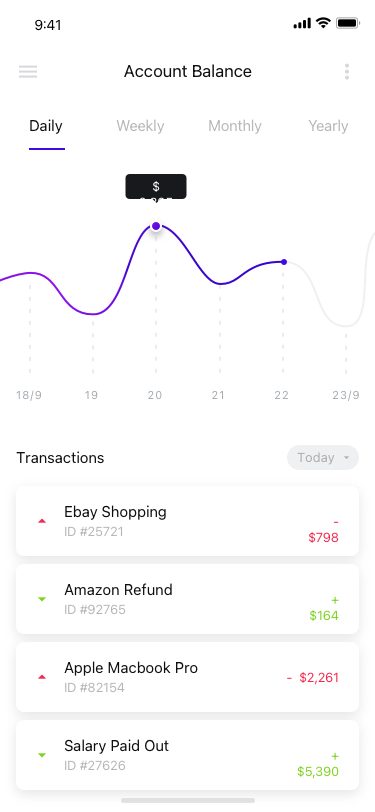
Text in this UI design:
Transactions
Today
ID #25721
Ebay Shopping
-  $798
ID #92765
Amazon Refund
+  $164
ID #82154
Apple Macbook Pro
-  $2,261
ID #27626
Salary Paid Out
+  $5,390
$ 2.395
19
18/9
20
21
22
23/9
Daily
Weekly
Monthly
Yearly
Account Balance